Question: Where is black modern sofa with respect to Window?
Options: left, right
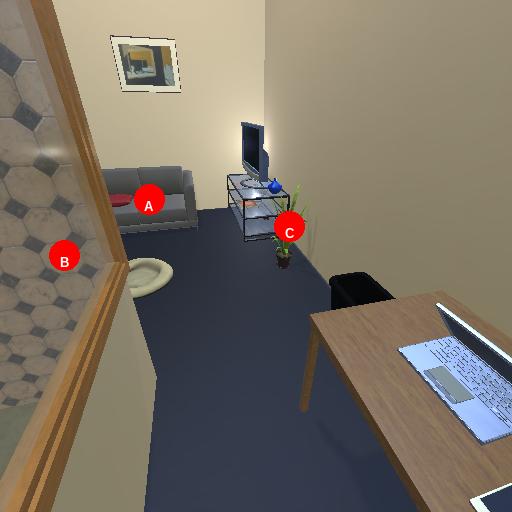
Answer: left